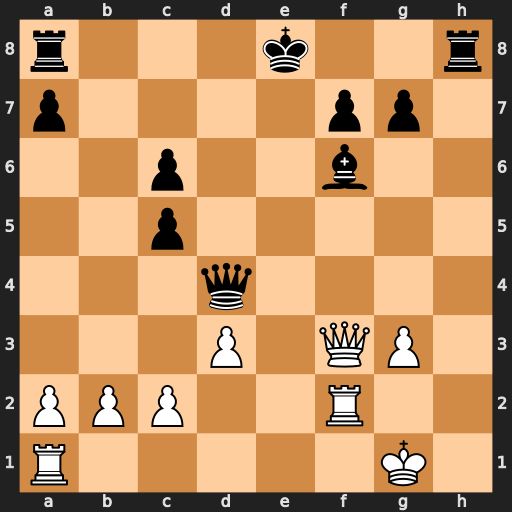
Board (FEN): r3k2r/p4pp1/2p2b2/2p5/3q4/3P1QP1/PPP2R2/R5K1
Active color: w
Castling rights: kq
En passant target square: -
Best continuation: Qxc6+ Kf8 Qxa8+